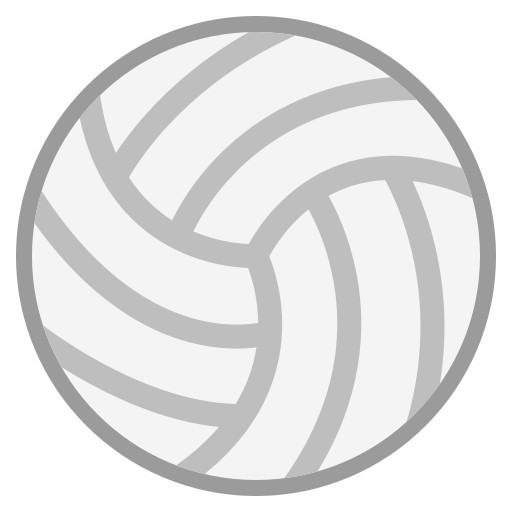
volleyball flat